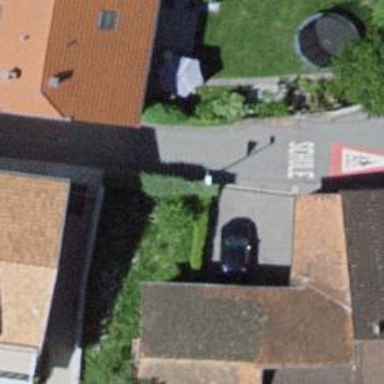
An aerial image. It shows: Smooth asphalt road in residential area.